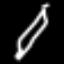
Label: pencil